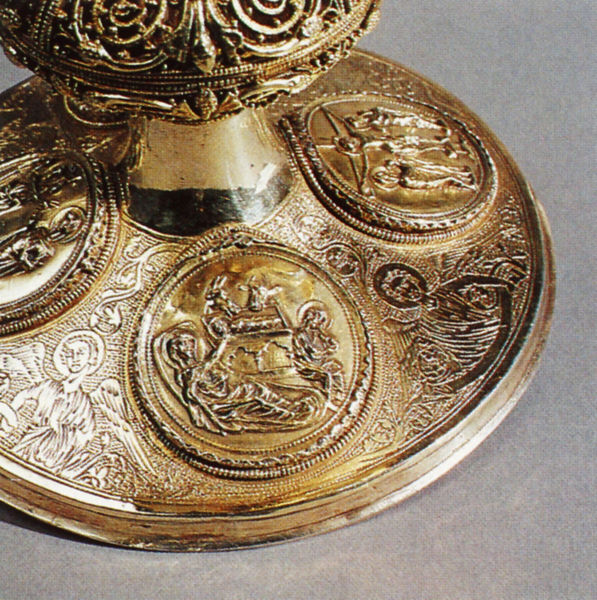
Titel: Kelch und Patene
Standort: Herstellungsort: Köln (EU - D - NRW)
Institution: Köln, St. Aposteln
Schlagwörter: feder, flügel, fuß, mann, schatten, gelb, frau, licht, schwarz, tisch, haus, ornament, bibel, federn, johannes, hütte, boden, gold, kelch, esel, oval, rund, engel, vase, relief, figuren, detail, verzierung, leuchter, metall, foto, fotografie, becher, gefäß, medaillon, kreuz, kreise, bildnisse, gravur, heiligenschein, christus, grab, jesus, kreuzigung, christlich, messe, stall, heiliger, ständer, heilige, pokal, heilig, maria, goldschmiedekunst, nodus, sakral, verbogen, auferstehung, joseph, krippe, ochs, medaillons, apostel, elch, evangelist, evangelisten, embleme, ornamnete, goldschmiedearbeit, maria geburt, gol, heilsgeschichte, messkelch, ritzungen